Question: I'm working on a CMS-type system and will be listing content in tables. The problem is that because of how tables work by default, the right hand info (date created, views, etc.) takes up more space than is needed and looks well... silly. So I'm wondering if anyone knows of a way to force the title '<td>' to use up as much space as possible and therefore pushing the right hand content to the edge.

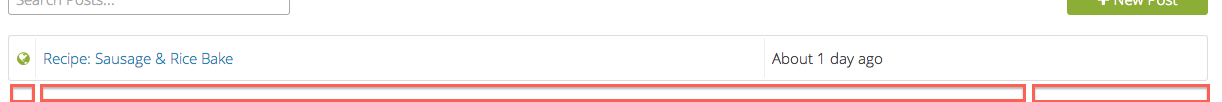
Answer: Set the width to 100%
'''
<td width="100%">
'''
it's a bit hacky but it works
Edit: to prevent other columns from squishing I use this on the OTHER columns:
'''
<td class="no-wrap">
'''
and stylesheet
'''
<style>
.no-wrap
{
white-space: nowrap;
}
</style>
'''